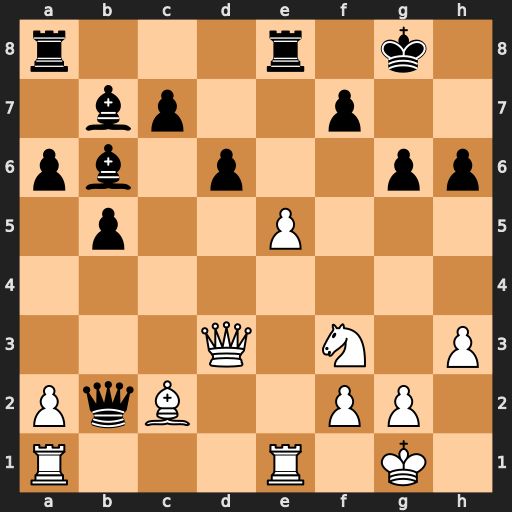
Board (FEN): r3r1k1/1bp2p2/pb1p2pp/1p2P3/8/3Q1N1P/PqB2PP1/R3R1K1
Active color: w
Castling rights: -
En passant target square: -
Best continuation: Reb1 Qxc2 Qxc2